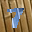
Label: 7